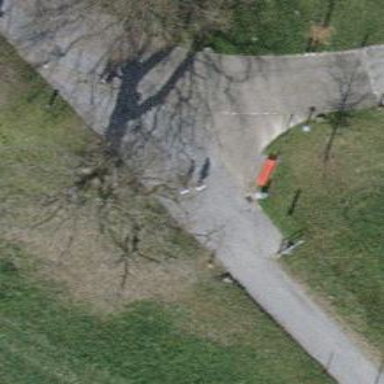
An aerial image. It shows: Red bench.